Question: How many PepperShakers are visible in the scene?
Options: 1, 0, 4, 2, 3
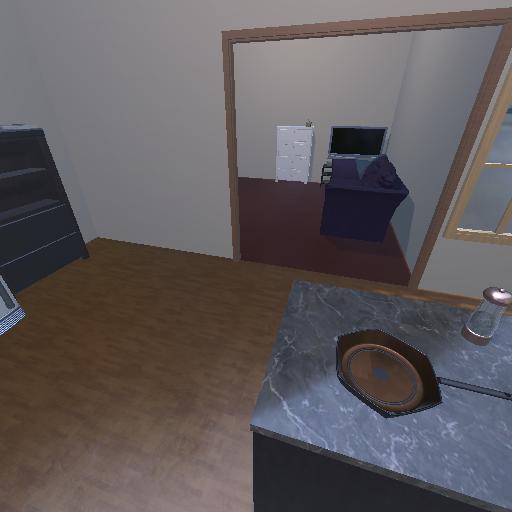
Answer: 1